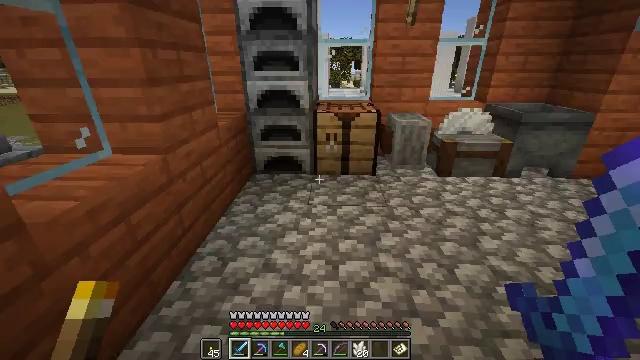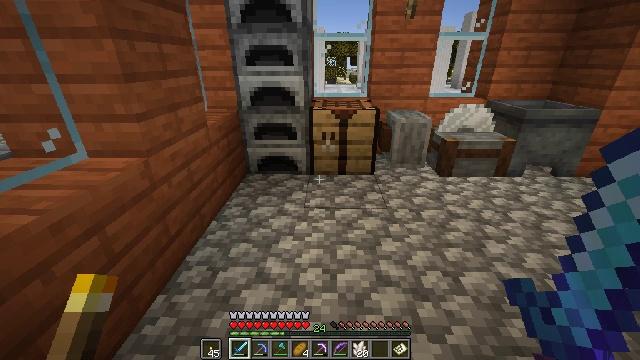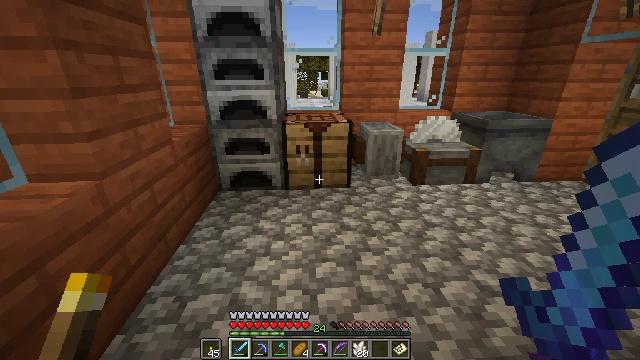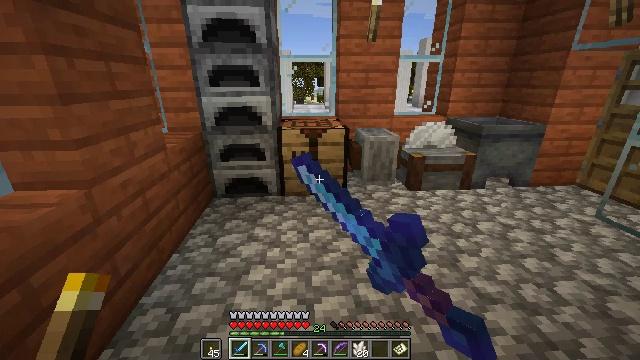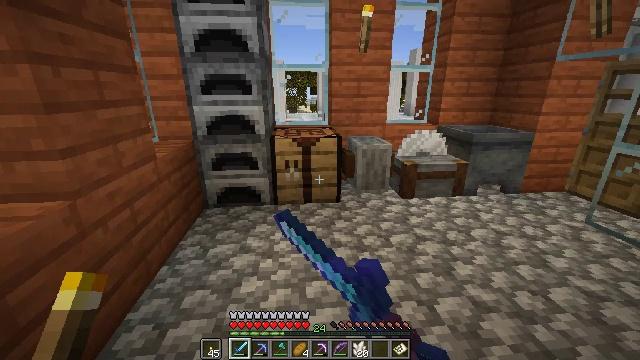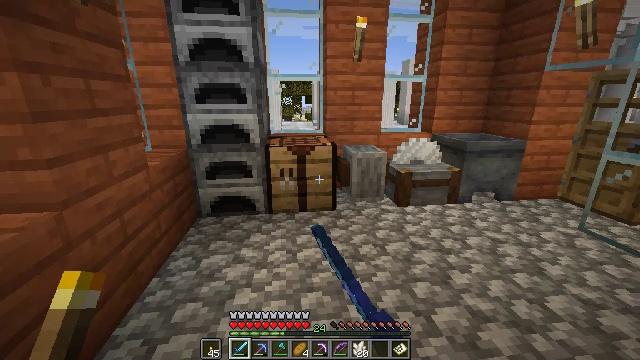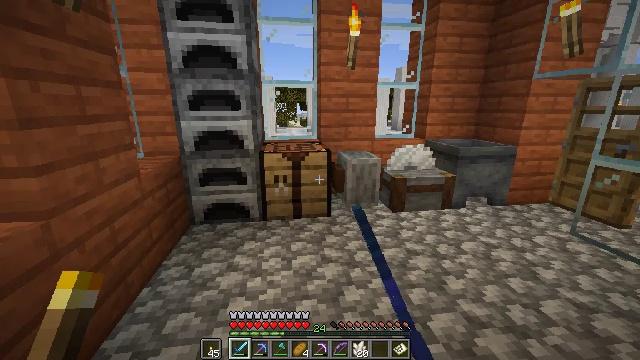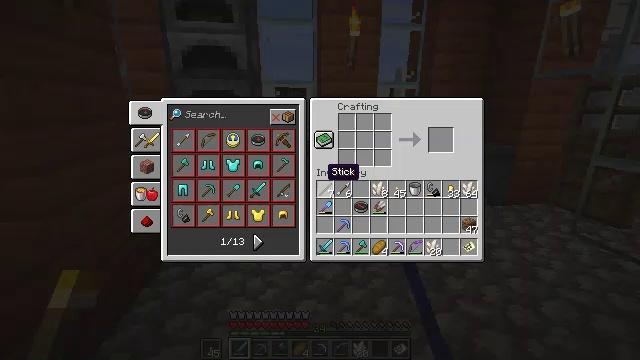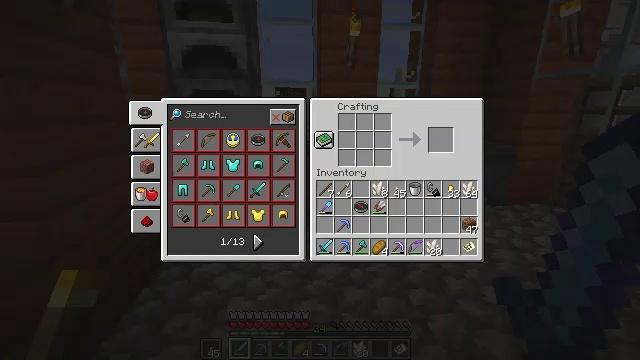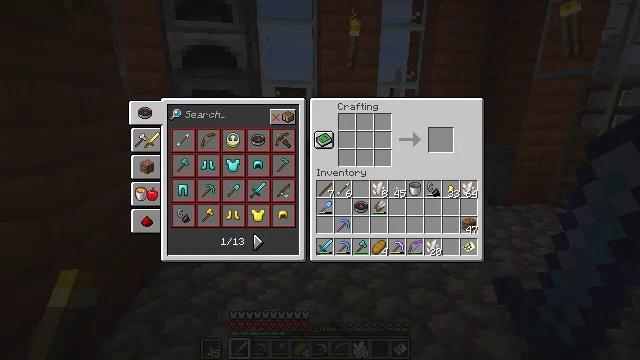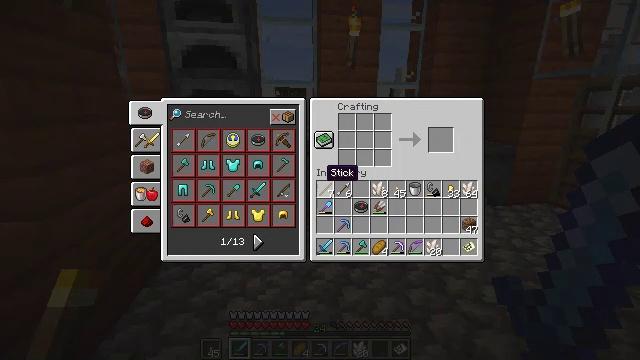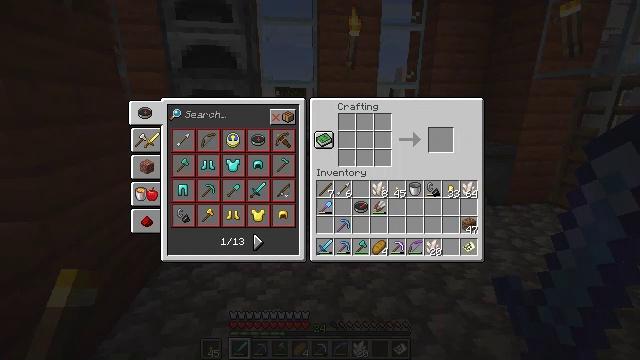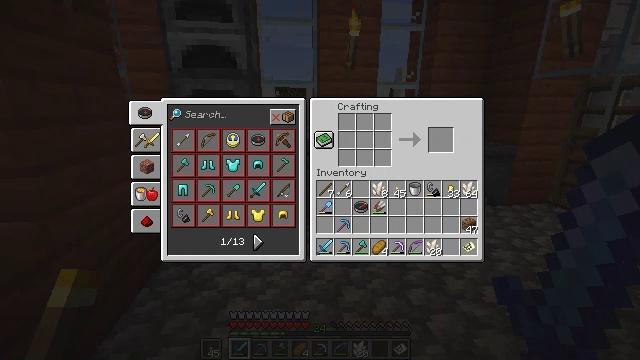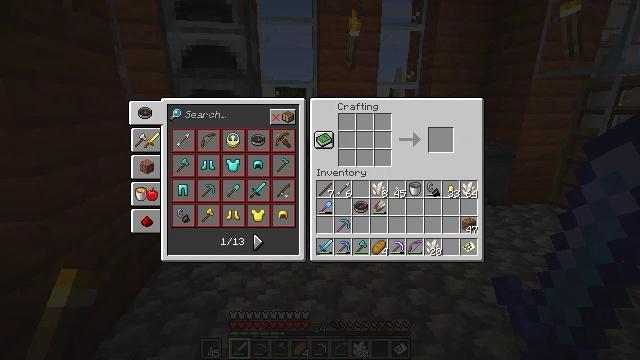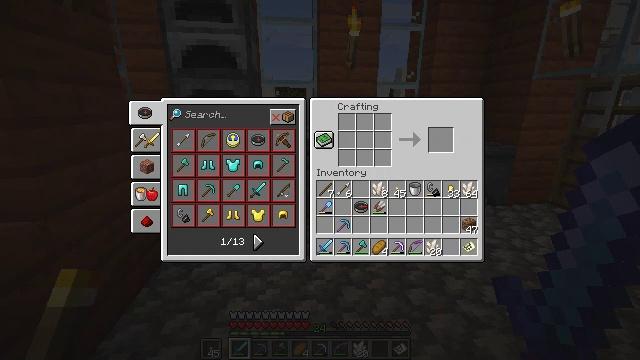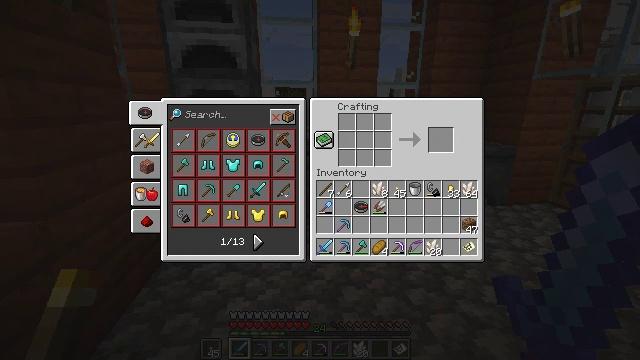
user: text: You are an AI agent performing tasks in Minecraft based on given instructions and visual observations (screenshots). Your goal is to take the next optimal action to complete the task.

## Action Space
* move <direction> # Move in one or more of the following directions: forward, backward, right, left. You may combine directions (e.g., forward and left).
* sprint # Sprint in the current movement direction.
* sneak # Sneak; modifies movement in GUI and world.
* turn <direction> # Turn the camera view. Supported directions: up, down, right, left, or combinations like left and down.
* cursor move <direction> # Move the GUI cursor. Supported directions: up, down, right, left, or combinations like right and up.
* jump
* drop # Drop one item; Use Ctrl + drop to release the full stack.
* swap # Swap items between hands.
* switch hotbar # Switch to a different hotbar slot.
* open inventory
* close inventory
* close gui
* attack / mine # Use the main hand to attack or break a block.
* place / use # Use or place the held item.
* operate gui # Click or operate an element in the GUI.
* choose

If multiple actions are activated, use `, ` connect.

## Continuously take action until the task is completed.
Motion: motion action
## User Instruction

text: Use four nether quartz to craft a quartz block.
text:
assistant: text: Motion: move forward
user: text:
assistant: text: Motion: turn right and up, use / place
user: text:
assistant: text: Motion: turn up
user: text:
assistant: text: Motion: turn right and up
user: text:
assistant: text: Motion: turn right and up
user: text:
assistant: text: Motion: turn right and up
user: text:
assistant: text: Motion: open gui
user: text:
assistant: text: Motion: no_op
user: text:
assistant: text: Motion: no_op
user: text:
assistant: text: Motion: no_op
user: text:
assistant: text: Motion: cursor move left and down
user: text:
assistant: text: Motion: no_op
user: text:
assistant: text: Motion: no_op
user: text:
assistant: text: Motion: no_op
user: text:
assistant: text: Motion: no_op
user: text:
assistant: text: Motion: cursor move down
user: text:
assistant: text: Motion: cursor move down
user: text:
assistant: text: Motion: cursor move left
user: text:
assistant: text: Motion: cursor move left
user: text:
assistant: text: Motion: cursor move left
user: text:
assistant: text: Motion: no_op
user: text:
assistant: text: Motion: no_op
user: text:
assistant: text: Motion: no_op
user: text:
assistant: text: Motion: operate gui
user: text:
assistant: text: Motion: operate gui
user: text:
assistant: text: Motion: operate gui
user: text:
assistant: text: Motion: no_op
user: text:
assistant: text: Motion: no_op
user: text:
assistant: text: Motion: no_op
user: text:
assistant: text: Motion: no_op